Question: I am trying to imitate table rows and cells with use of divs.
I want same results as:
'''
<table width = '100%'>
<tr>
<td>asd</td>
<td>dsa</td>
</tr>
</table>
'''
And trying in that way:
'''
<div style = 'width: 100%; border: dashed;'>
<div style = 'width: 50%; display: table-cell; border: dashed;'>asd</div>
<div style = 'width: 50%; display: table-cell; border: dashed;'>dsa</div>
</div>
'''
And that:
'''
<div style = 'width: 100%; border: dashed;'>
<div style = 'width: 50%; display: inline; border: dashed;'>asd</div>
<div style = 'width: 50%; display: inline; border: dashed;'>dsa</div>
</div>
'''
And when inner div's width is 100%.
But inner divs never fill whole width of parent div.
The best case - they are one after another, but

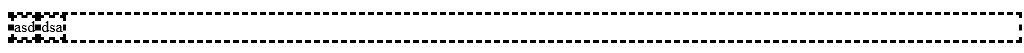
Answer: Add 'display: table;' to the parent div.
'''
<div style = 'width: 100%; border: dashed; display: table;'>
<div style = 'width: 50%; display: table-cell; border: dashed;'>asd</div>
<div style = 'width: 50%; display: table-cell; border: dashed;'>dsa</div>
</div>
'''
<URL>